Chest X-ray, PA view. Patient: 30 years old, sex F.
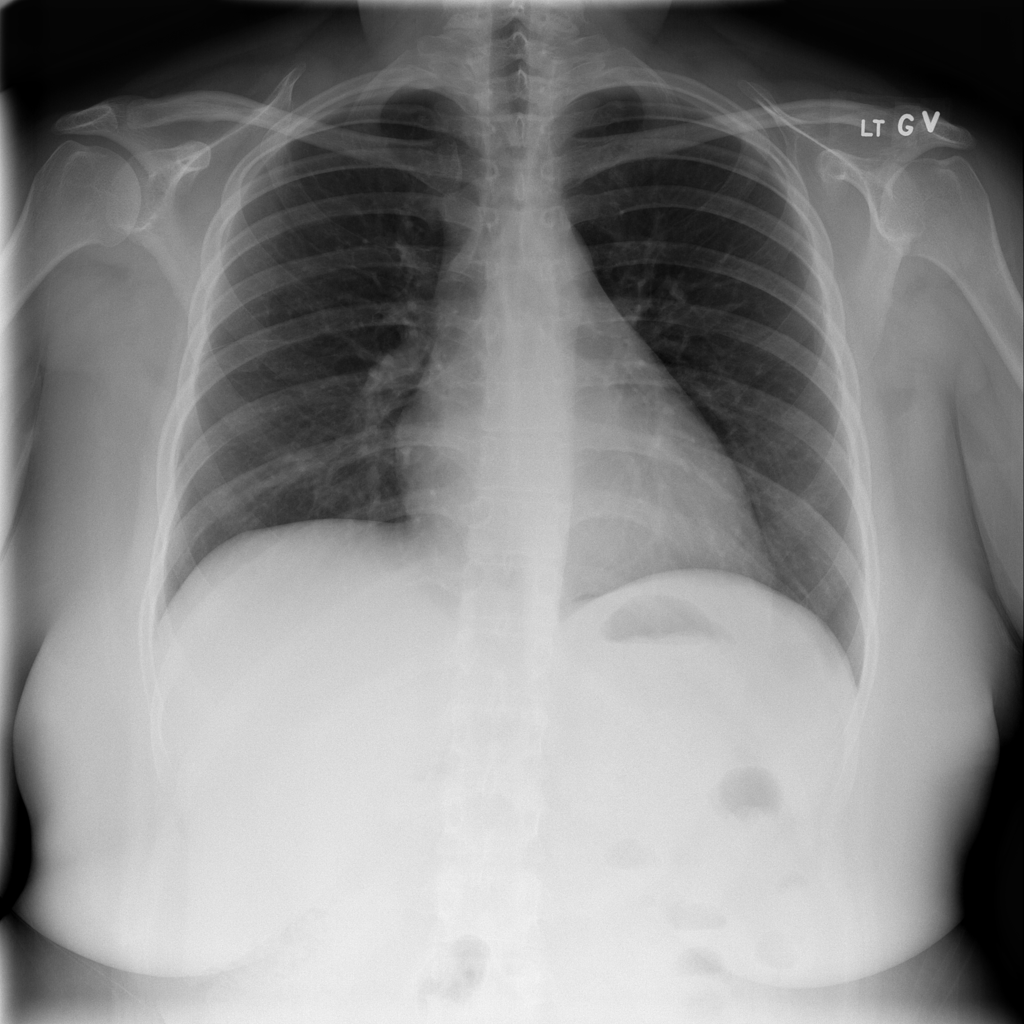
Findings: No Finding